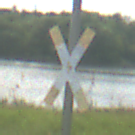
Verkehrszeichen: Andreaskreuz
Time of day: MorningAfternoon
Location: Outdoor (Nature)
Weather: PartlyCloudy
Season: NotSpecified
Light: Natural